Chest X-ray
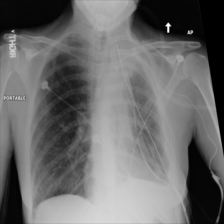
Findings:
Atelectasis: negative
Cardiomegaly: negative
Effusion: positive
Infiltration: positive
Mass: negative
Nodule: negative
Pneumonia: negative
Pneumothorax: negative
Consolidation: negative
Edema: negative
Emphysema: negative
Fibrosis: negative
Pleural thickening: negative
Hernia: negative